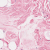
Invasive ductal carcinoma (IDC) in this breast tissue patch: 0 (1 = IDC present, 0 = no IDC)